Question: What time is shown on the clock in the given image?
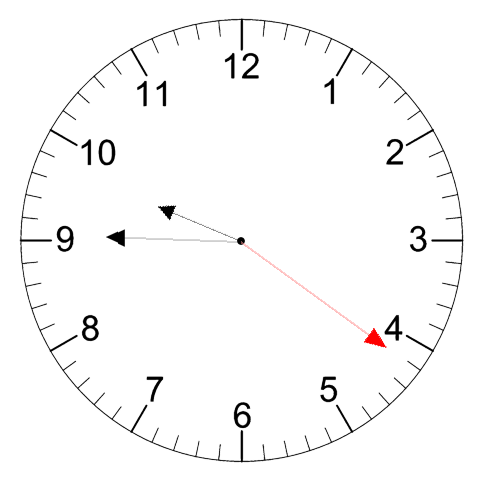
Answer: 09:45:21